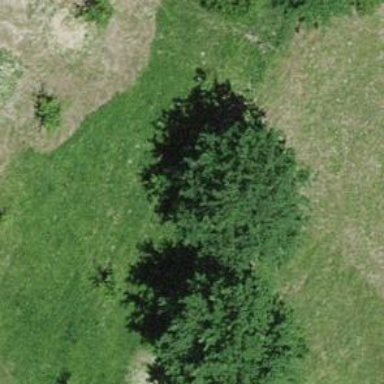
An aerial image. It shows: Beautiful tree in nature.